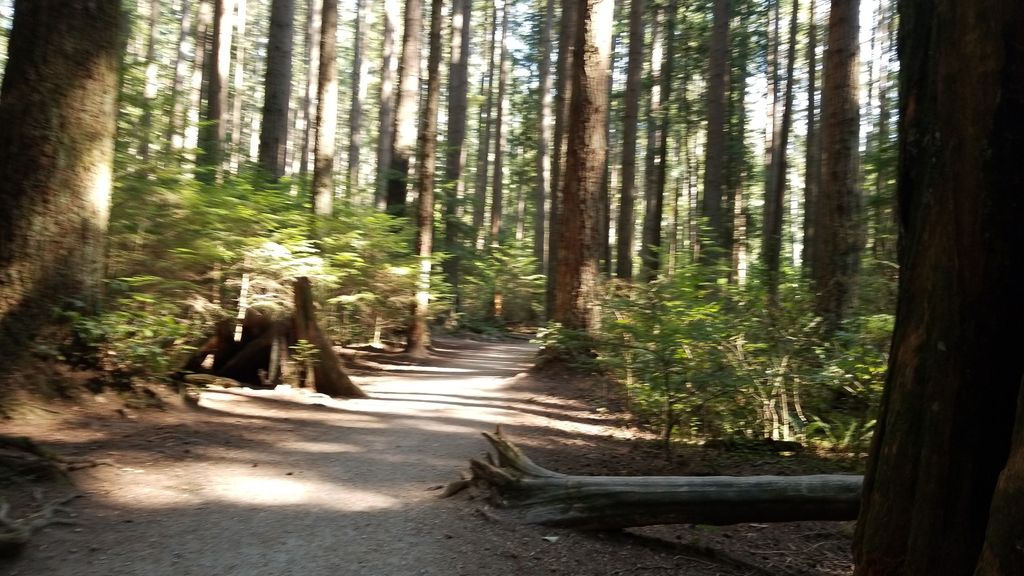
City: vancouver